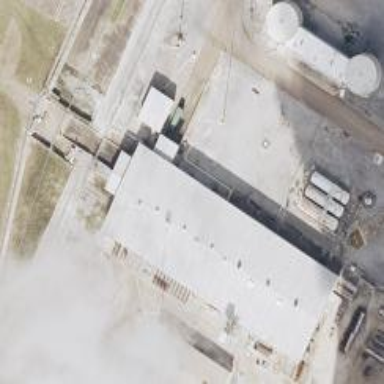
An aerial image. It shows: Industrial building.